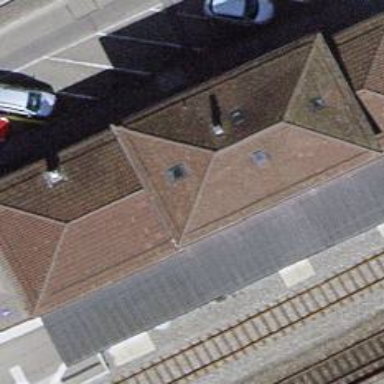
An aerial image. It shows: Railway station that also serves as public transport station.